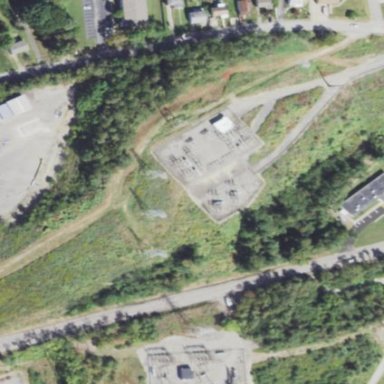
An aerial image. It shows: Power substation.